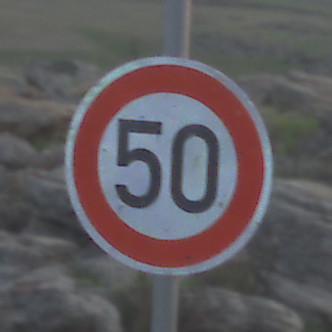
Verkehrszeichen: Geschwindigkeit50
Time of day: SunriseSunset
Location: Outdoor (Nature)
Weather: PartlyCloudy
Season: NotSpecified
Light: Natural